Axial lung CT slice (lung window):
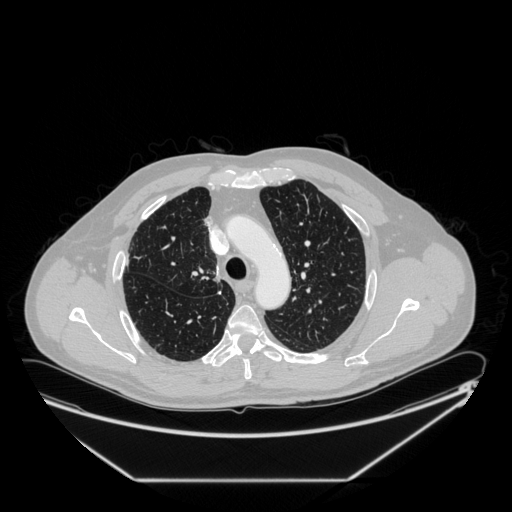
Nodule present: no